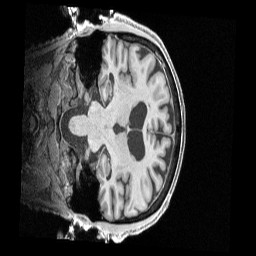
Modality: T1w
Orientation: coronal
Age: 73
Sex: male
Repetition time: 2.4 s
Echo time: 0.00222 s